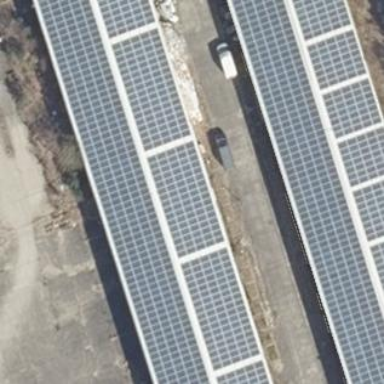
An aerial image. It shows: Building equipped with small solar photovoltaic panel for generating electricity.